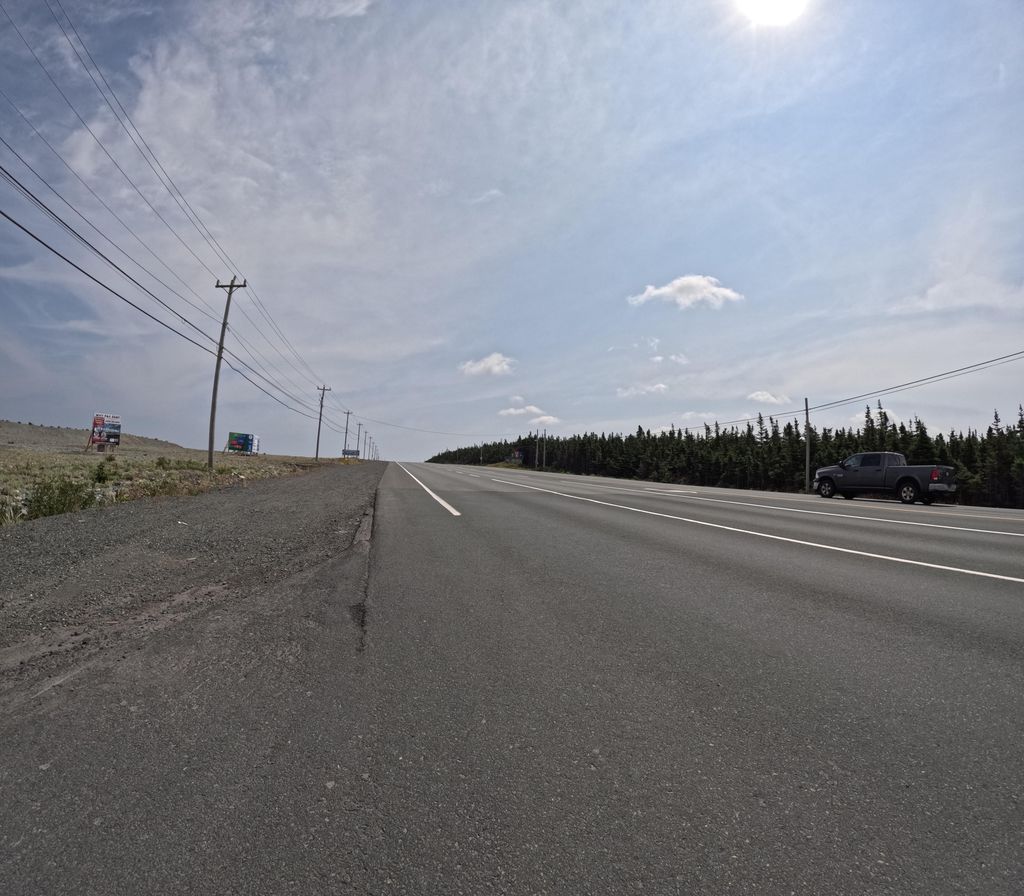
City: st_johns